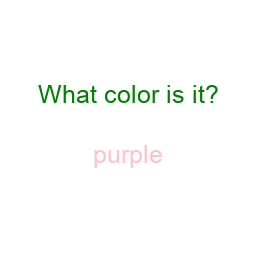
Color: pink
Color name shown: purple
Background color: white
Question text color: green